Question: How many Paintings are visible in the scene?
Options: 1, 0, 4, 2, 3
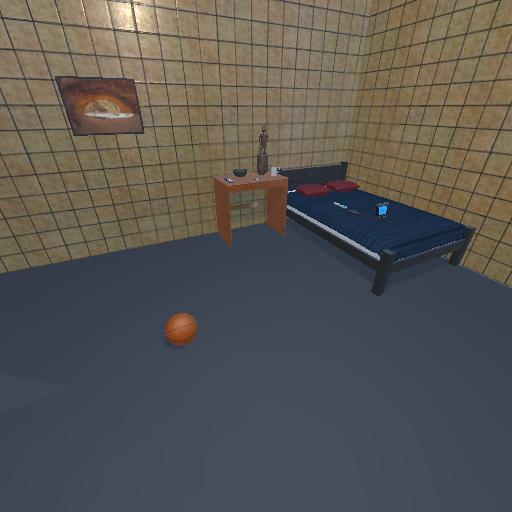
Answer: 1